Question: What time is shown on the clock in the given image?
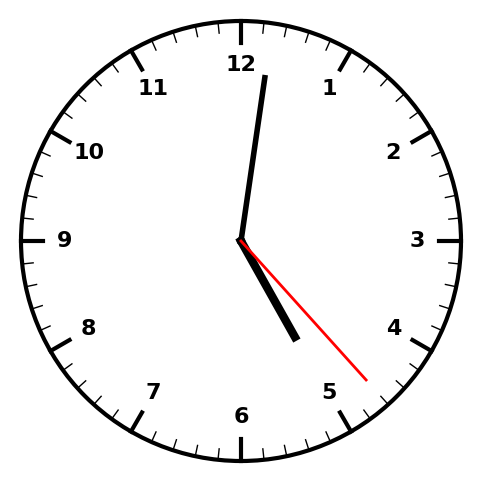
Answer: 05:01:23